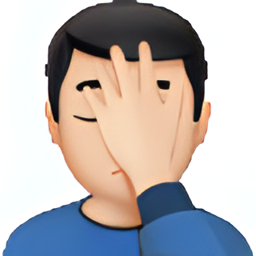
Name: man facepalming type 1 2
Emoji: 🤦🏻‍♂️
Group: People & Body
Sub-group: person-gesture